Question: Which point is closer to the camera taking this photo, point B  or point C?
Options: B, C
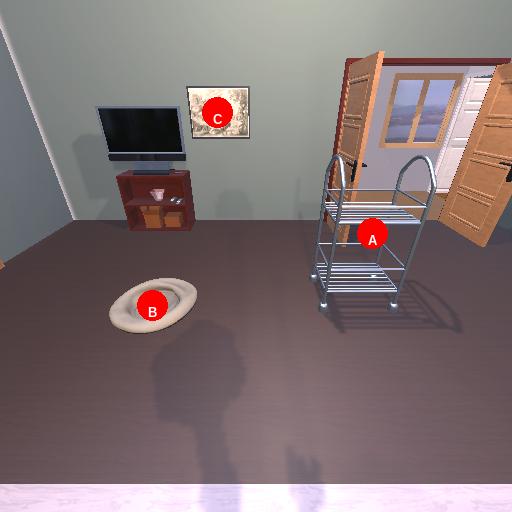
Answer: B